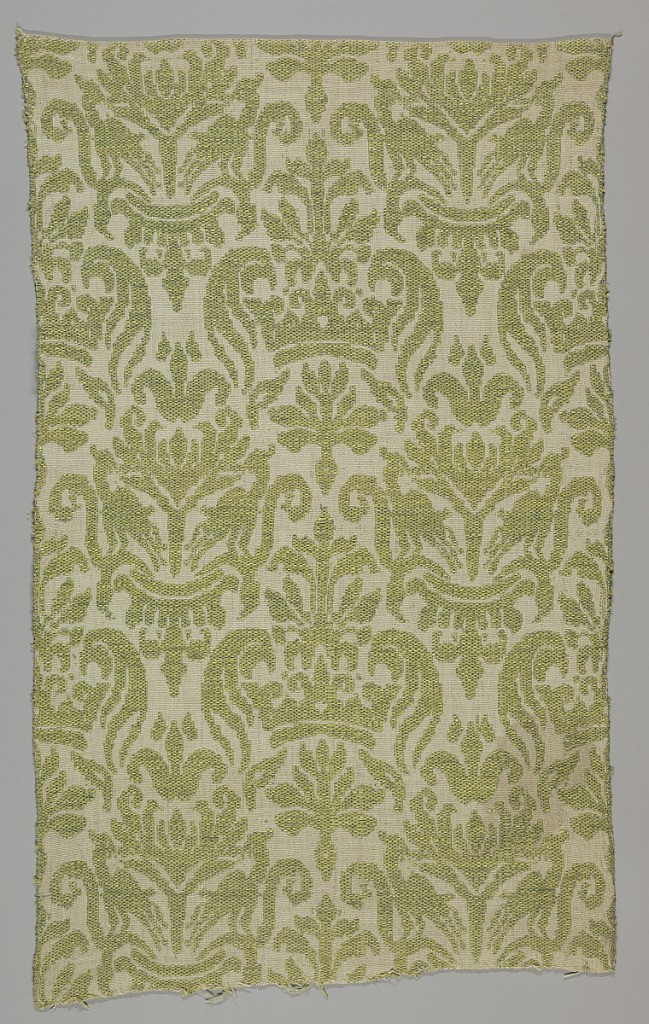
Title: Textile
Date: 17th century
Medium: linen, cotton Technique: two interconnected structures
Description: Large allover design with French royal crown and heraldic lilies in light green on off-white ground.